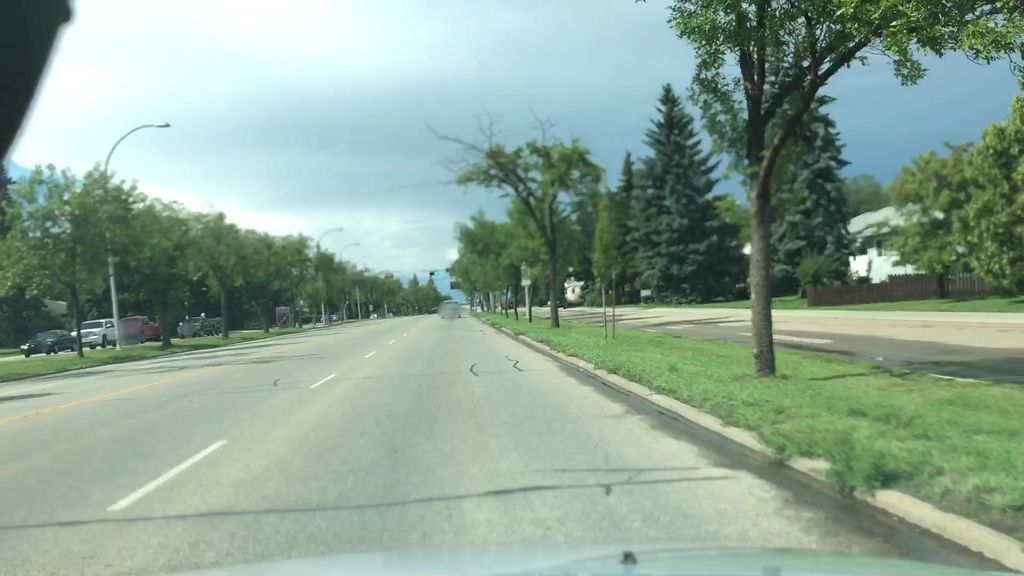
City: edmonton